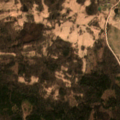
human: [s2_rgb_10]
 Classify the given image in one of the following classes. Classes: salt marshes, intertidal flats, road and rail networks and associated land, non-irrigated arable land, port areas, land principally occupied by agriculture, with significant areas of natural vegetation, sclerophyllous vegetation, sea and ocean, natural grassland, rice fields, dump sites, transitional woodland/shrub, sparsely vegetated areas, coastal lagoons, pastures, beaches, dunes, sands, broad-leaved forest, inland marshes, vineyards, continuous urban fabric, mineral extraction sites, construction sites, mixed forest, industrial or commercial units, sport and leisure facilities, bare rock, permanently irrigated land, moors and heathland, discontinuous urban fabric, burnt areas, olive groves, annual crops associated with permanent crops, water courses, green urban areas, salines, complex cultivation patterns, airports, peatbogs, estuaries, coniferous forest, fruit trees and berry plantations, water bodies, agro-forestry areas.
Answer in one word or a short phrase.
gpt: non-irrigated arable land, complex cultivation patterns, land principally occupied by agriculture, with significant areas of natural vegetation, broad-leaved forest, mixed forest